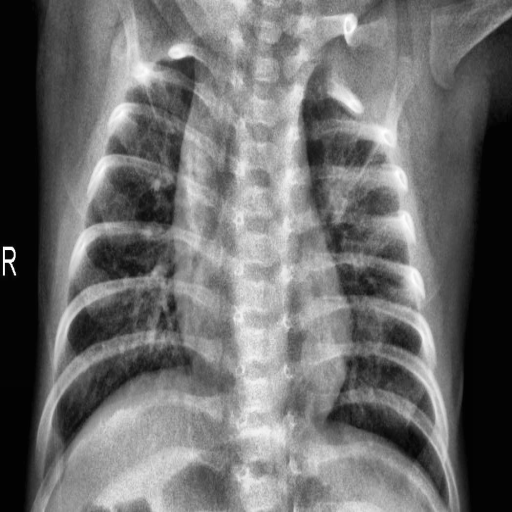
Finding: PNEUMONIA